Field crop: maize
Growth stage: 2
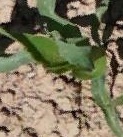
Species: maize